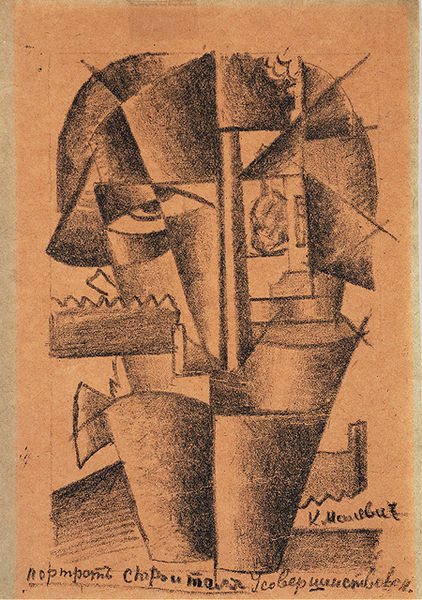
Titel: Portrait of a Builder Perfected, Portrait of a Builder Perfected
Künstler: Kazimir Severinovich Malevich
Standort: Amherst (Massachusetts, USA)
Institution: Mead Art Museum, Amherst College
Schlagwörter: modern, abstrakt, schrift, zeichnung, gemälde, augen, kunst, auge, moderne kunst, geometrische formen, symbole